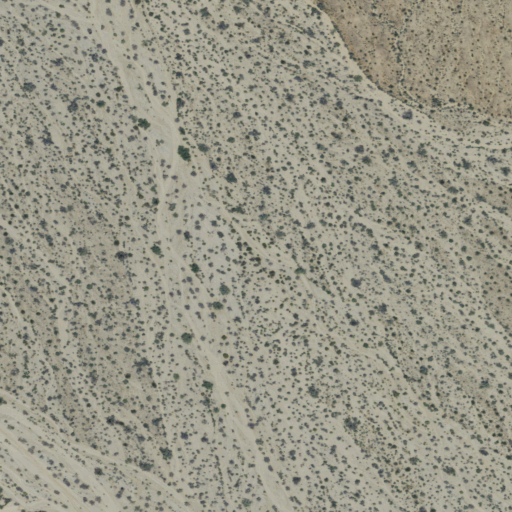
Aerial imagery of valley in California named Pinkham Canyon containing only shrub